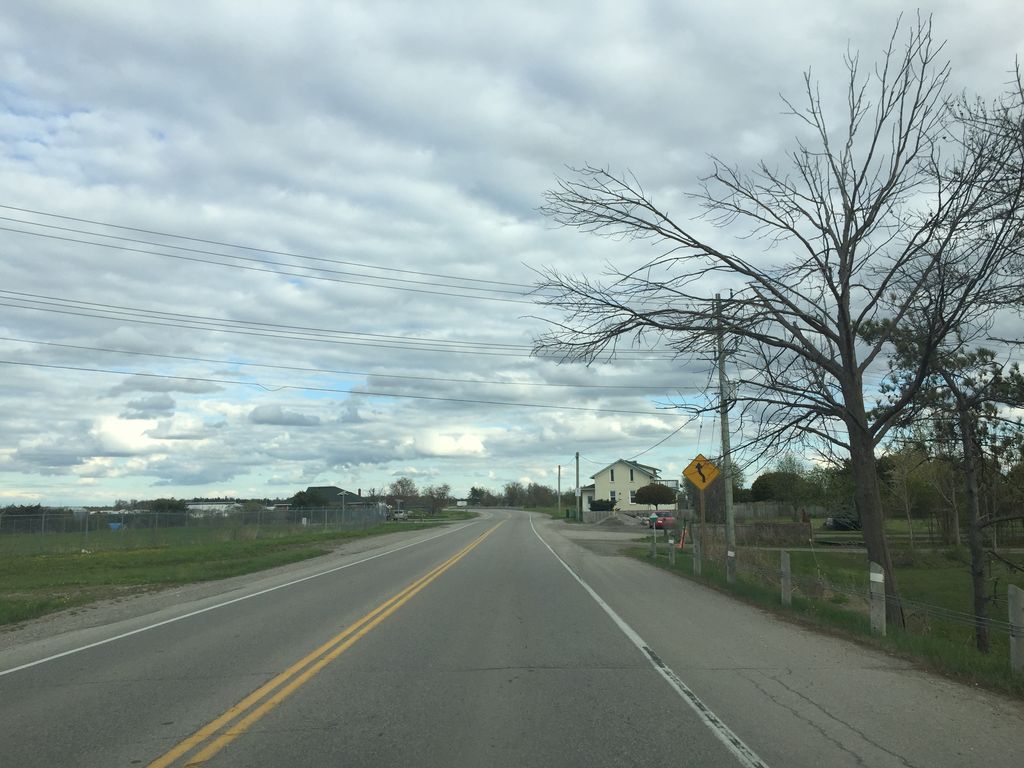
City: kitchener-waterloo